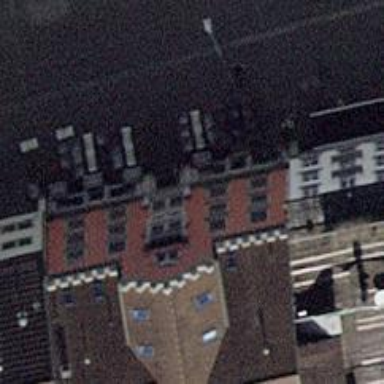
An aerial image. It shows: Pub.